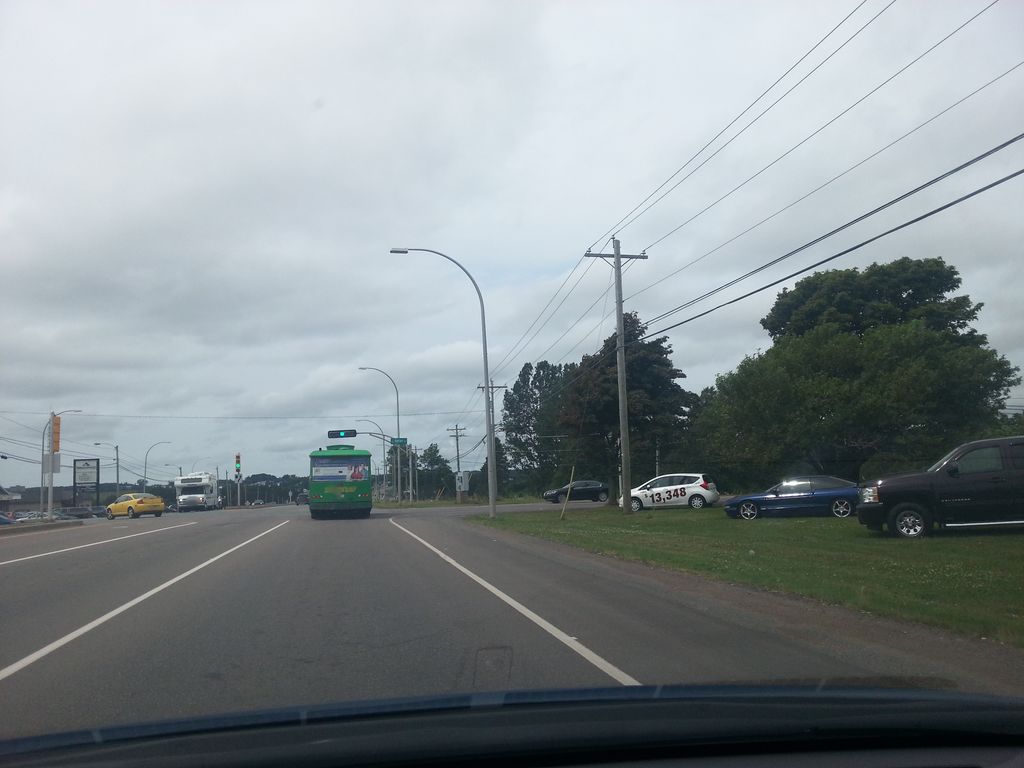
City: charlottetown